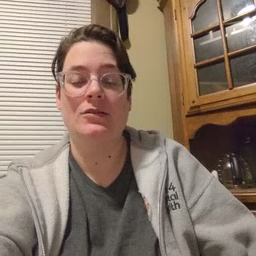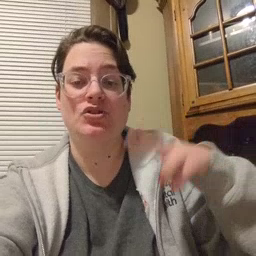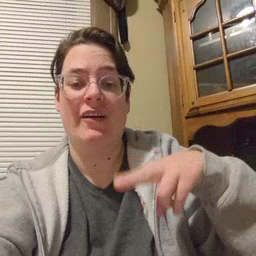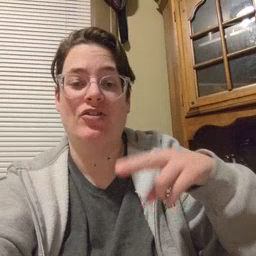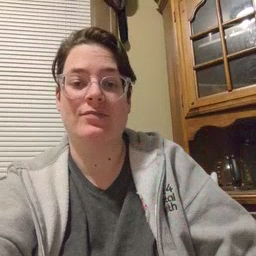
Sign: chair